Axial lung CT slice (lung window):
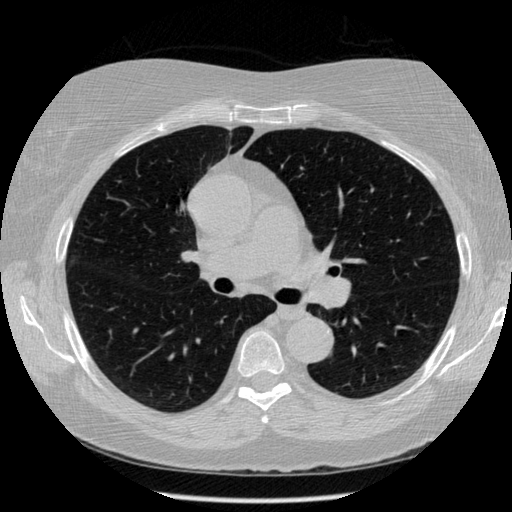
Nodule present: yes
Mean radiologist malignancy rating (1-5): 3